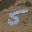
Label: 5